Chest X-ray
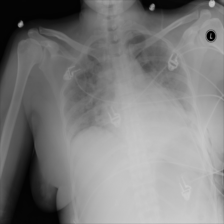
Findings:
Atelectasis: negative
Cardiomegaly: negative
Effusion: negative
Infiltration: negative
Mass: negative
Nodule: negative
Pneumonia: negative
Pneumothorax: positive
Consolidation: negative
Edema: negative
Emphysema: negative
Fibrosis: negative
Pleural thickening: negative
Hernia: negative